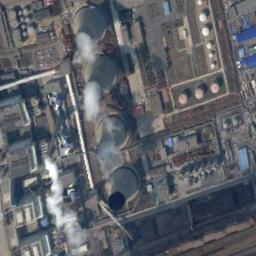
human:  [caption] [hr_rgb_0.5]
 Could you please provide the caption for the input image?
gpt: The thermal power station is next to some buildings with white mist above .

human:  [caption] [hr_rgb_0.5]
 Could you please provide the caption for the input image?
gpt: There are plant and machinery in the thermal power station  There are four cooling towers, Three of which are steaming .

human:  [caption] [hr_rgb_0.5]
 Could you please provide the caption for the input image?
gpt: There are seven thermal power stations here, two of which are thinner and taller than others .

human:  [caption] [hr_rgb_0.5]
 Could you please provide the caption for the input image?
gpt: Many buildings are near the thermal power station .

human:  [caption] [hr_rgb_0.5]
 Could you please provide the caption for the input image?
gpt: There are many buildings and several chimneys on the thermal power station .